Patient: sex F, age 65
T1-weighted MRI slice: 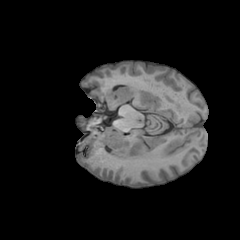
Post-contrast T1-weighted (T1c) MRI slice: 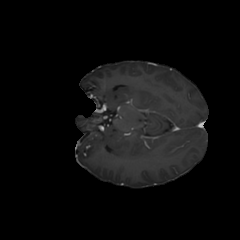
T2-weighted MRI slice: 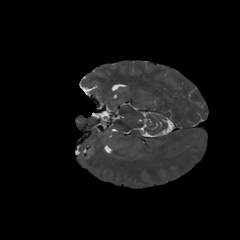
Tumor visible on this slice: no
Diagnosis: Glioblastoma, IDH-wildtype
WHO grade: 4